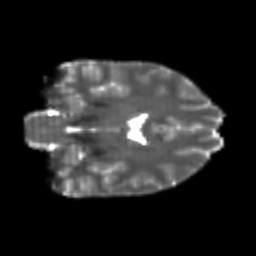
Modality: T2w
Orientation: coronal
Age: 24
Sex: female
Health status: healthy
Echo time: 0.074 s